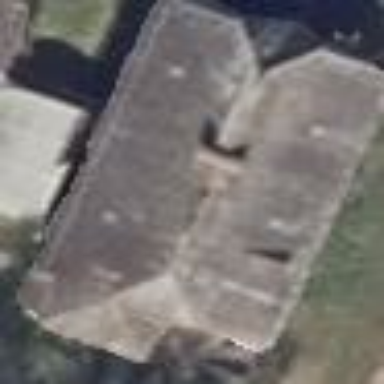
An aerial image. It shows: Simple house.